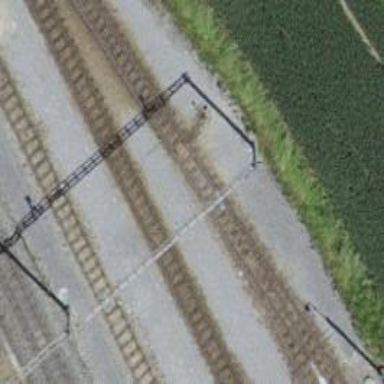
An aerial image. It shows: Railway switch.